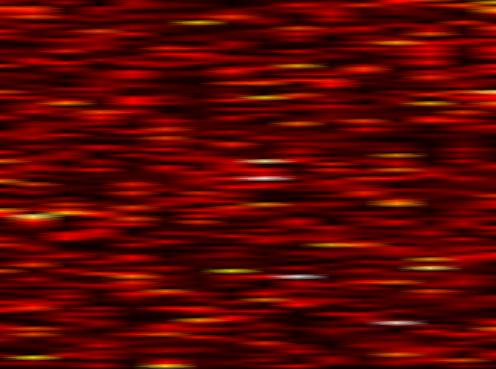
Label: OFDM